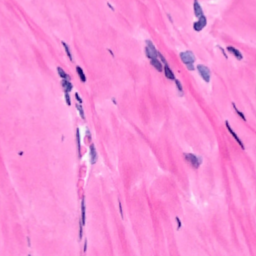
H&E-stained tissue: Breast